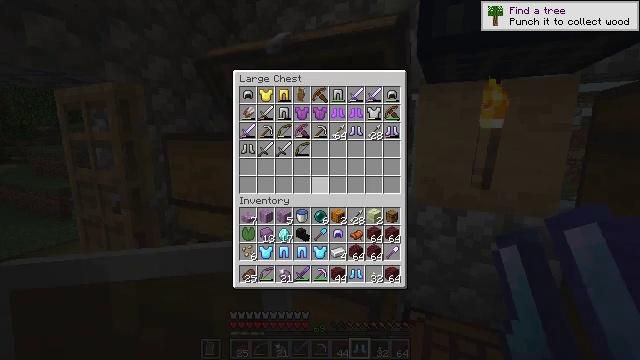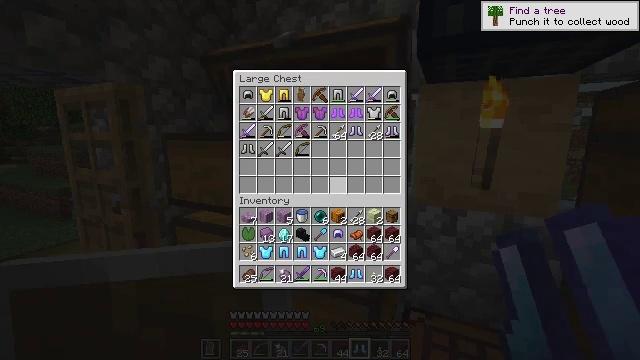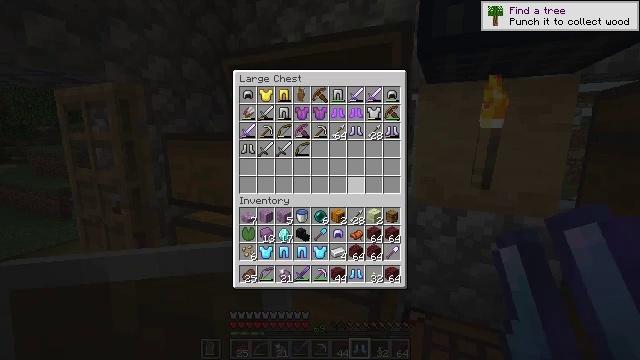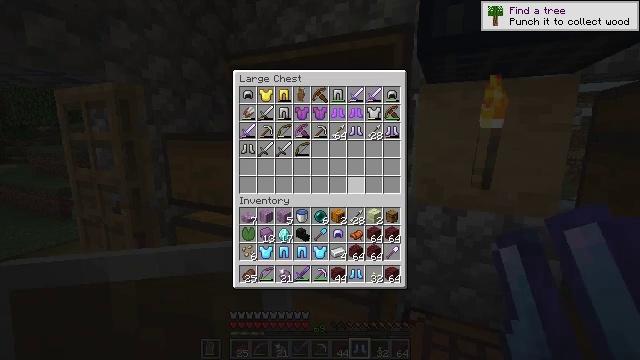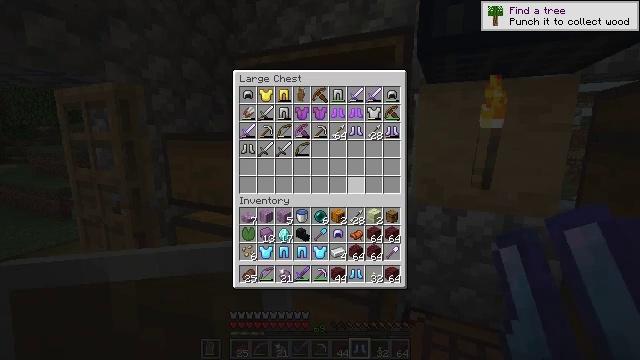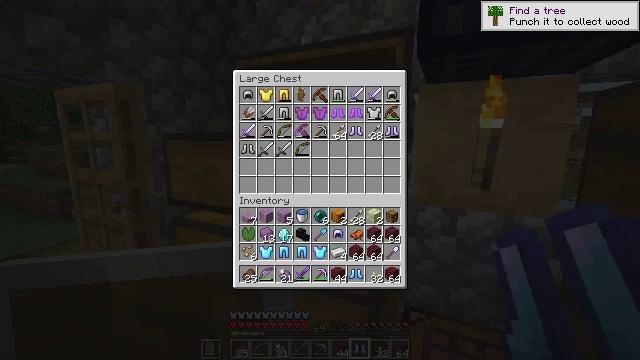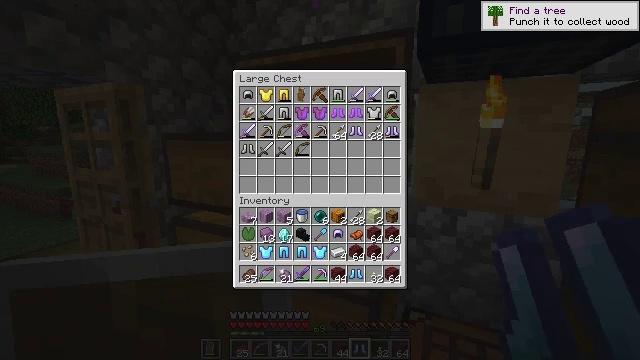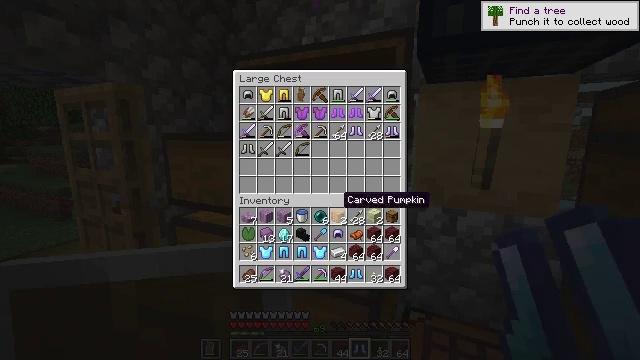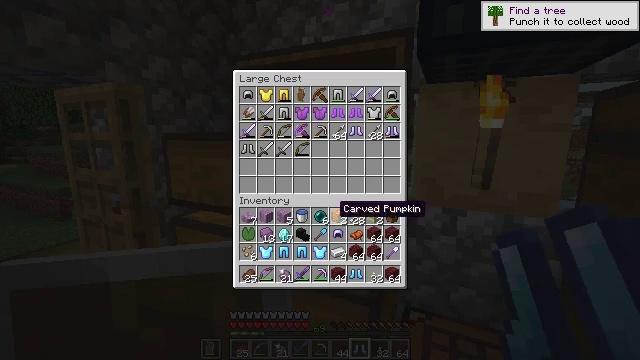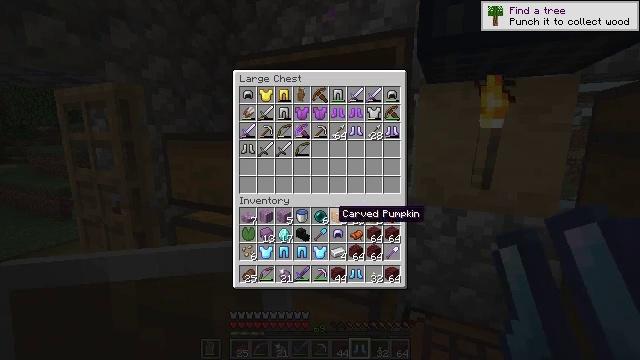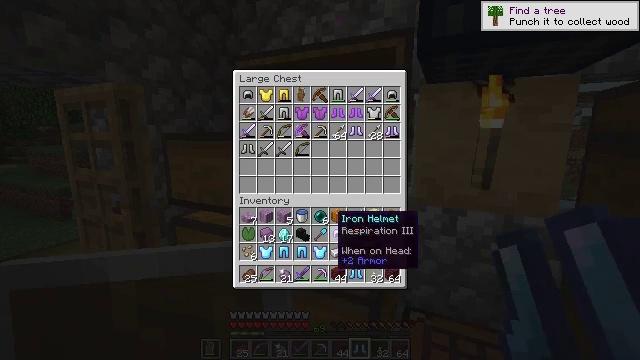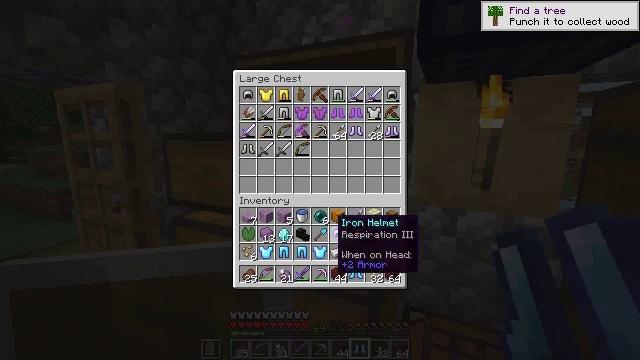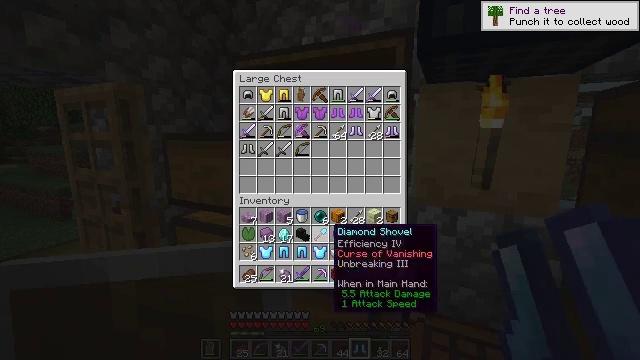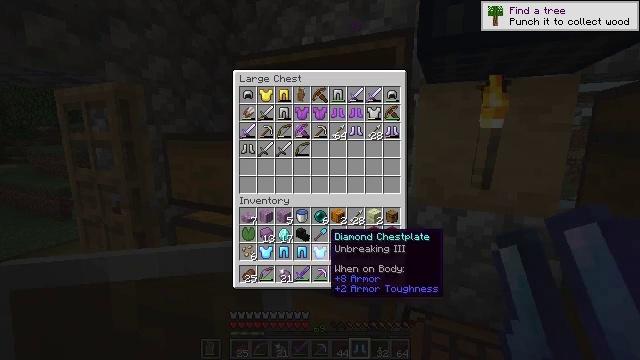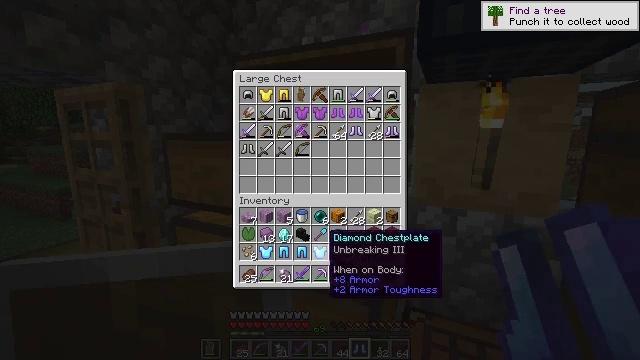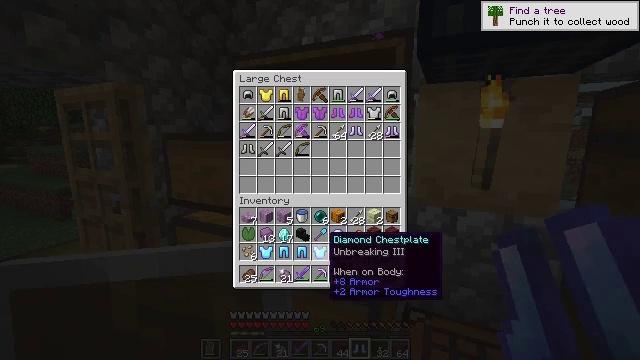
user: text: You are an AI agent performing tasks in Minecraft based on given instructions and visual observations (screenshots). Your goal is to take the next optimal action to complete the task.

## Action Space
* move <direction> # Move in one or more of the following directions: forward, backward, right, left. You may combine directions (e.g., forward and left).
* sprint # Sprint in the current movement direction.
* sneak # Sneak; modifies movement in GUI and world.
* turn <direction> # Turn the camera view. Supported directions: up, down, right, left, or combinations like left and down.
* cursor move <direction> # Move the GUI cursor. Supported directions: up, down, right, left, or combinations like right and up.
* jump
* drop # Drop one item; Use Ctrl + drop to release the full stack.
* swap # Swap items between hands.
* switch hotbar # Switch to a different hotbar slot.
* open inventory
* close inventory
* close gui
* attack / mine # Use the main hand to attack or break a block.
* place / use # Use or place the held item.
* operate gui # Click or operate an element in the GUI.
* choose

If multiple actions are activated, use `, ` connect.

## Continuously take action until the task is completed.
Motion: motion action
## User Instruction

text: Combine a chest and shulker shells to craft a shulker box.
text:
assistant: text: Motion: turn right
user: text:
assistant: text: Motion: sneak, turn right
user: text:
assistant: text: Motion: sneak, turn right
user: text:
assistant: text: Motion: sneak, turn down
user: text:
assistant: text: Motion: sneak, turn left and down
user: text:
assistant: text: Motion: sneak
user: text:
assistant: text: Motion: sneak
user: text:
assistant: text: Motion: sneak, turn down
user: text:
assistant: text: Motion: sneak
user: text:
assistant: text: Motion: sneak
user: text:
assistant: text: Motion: sneak
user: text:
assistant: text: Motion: sneak, turn down
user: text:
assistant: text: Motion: sneak
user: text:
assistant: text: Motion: sneak
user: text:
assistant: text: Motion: sneak
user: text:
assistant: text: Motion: sneak
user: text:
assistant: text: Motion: sneak
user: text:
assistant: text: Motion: sneak
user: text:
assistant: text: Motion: sneak
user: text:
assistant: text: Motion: sneak, use / place
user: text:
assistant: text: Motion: sneak, use / place
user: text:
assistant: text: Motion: sneak, use / place
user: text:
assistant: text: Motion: sneak, turn left
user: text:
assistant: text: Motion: sneak
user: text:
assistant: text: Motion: sneak
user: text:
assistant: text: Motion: sneak, use / place
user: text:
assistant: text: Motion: sneak, use / place
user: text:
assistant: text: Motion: sneak, turn left
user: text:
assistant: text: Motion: sneak
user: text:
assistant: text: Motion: sneak, use / place